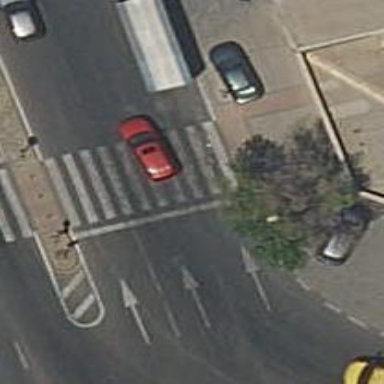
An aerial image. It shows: Road with traffic signals.